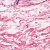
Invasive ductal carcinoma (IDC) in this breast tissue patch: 0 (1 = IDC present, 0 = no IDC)